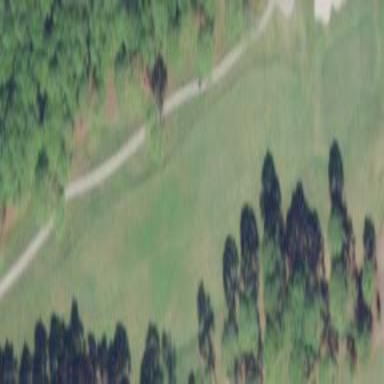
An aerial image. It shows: Grassy area designated as golf fairway.